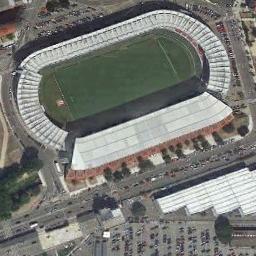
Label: stadium